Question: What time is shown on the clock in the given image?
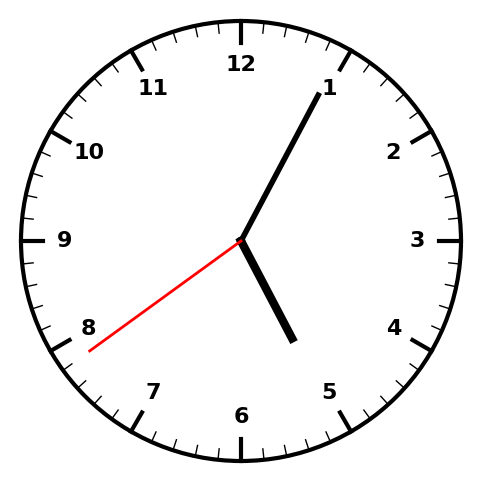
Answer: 05:04:39